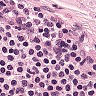
Metastatic tissue present: no